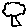
Label: tree